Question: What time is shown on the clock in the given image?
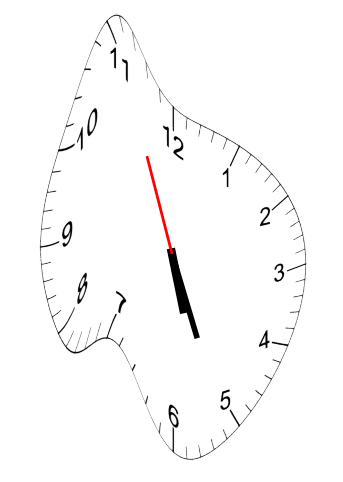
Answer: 05:25:56